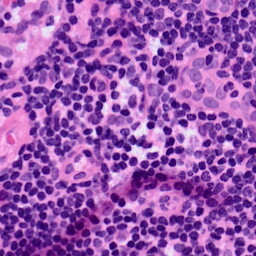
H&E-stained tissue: LymphNode